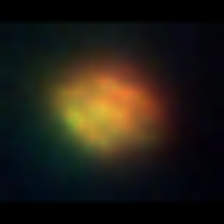
Taxon: Unknown_phyto
Group: Unknown